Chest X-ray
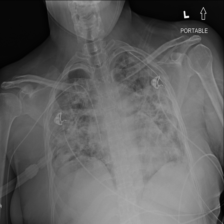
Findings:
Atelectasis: negative
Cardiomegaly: negative
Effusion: negative
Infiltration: negative
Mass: negative
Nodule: negative
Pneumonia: negative
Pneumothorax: positive
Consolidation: negative
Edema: negative
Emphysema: negative
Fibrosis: negative
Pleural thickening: negative
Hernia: negative